Question: Whenever I deploy a Xamarin/Android app in VS 2017, it uses the default "VisualStudio_android-23_arm_phone" emulator. This emulator is buggy on my system and crashes with strange errors. I've managed to install another faster x86 Atom emulator. How do I force VS 2017 to use this emulator?

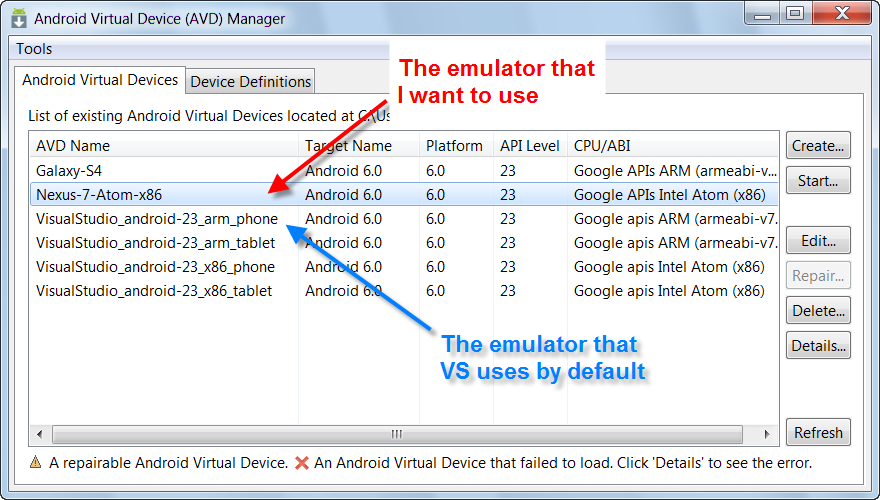
Answer: Okay, this is stupid. All I had to do was drop down the Debug button and select the emulator I want to deploy to.
<URL>